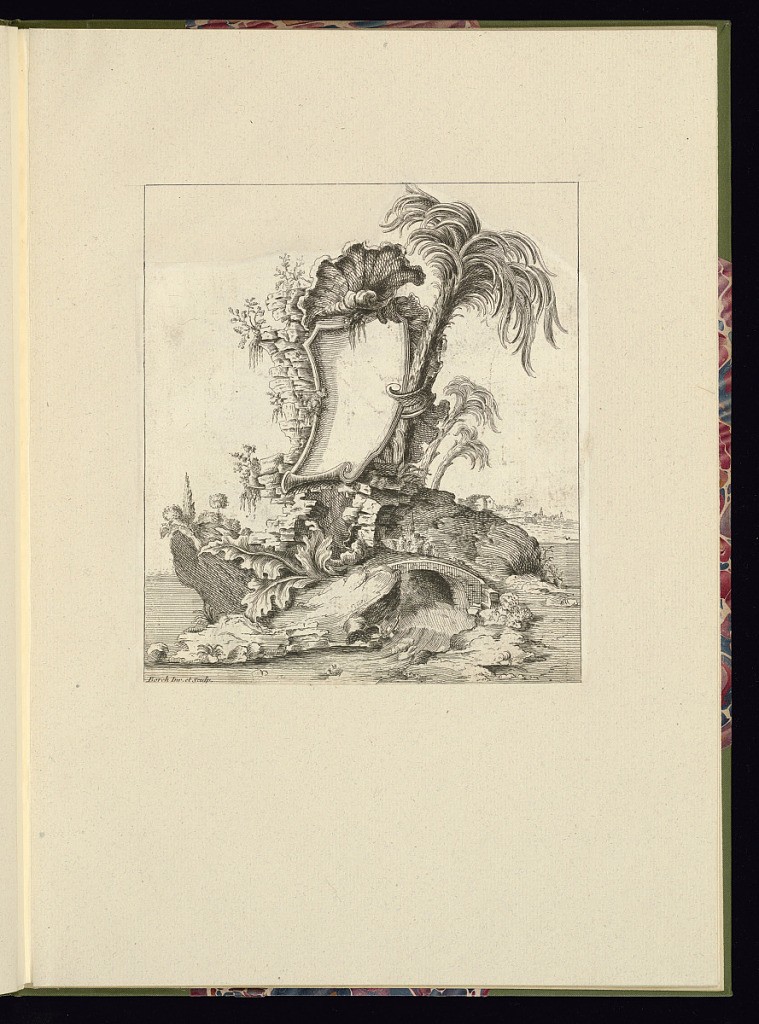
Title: Cartouche Design
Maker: Borch, active mid 18th century
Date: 1729–68
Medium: Etching and engraving on paper
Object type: Print
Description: Design for a cartouche on top of a rocky landscape framed by shells, palm trees, foliate branches, scrolling leaves, water, and a house or dwelling in the background. The plate is signed.